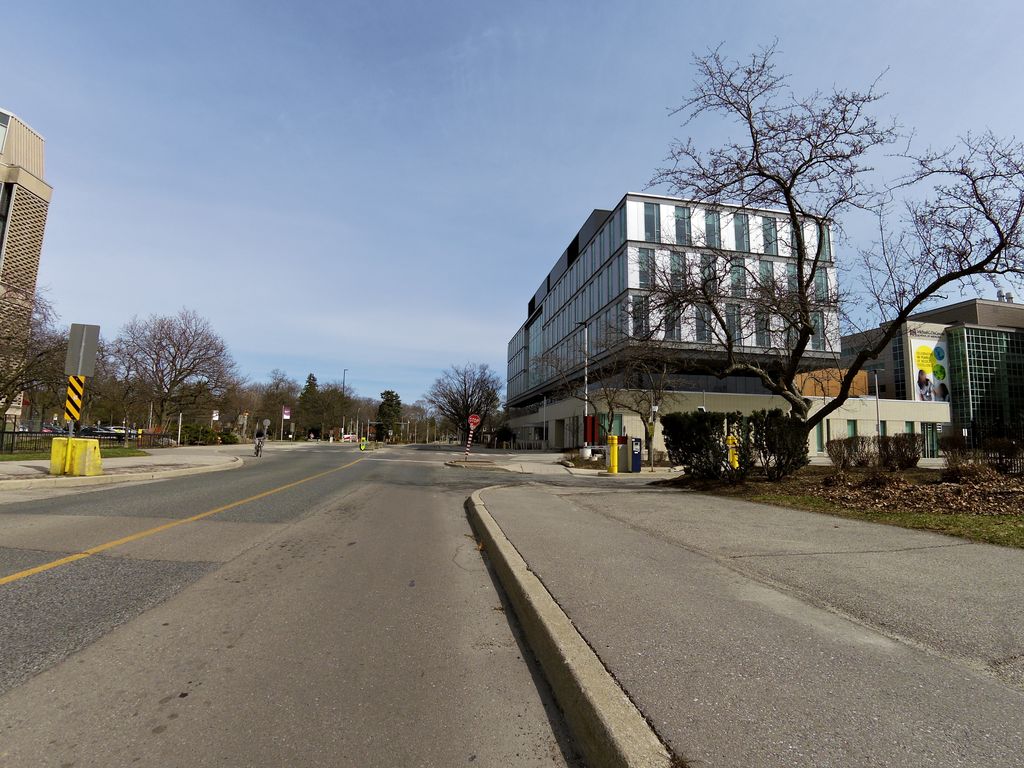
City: hamilton